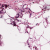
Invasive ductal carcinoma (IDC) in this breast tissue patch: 0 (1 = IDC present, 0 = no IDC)